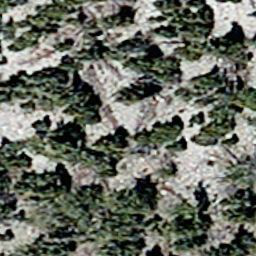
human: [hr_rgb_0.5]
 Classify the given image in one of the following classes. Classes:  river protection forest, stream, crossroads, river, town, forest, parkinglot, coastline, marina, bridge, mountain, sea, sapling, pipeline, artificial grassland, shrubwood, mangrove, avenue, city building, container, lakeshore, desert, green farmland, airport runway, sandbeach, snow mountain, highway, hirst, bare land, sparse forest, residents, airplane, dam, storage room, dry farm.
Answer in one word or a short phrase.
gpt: sparse forest